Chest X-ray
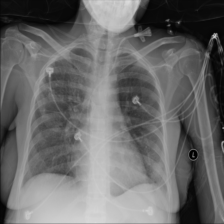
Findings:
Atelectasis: negative
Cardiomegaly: negative
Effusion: negative
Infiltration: positive
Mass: positive
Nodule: negative
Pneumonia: negative
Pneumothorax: negative
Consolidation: negative
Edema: negative
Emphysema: negative
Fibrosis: negative
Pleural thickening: negative
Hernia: negative